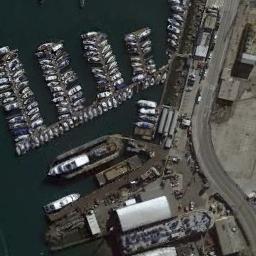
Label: harbor